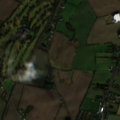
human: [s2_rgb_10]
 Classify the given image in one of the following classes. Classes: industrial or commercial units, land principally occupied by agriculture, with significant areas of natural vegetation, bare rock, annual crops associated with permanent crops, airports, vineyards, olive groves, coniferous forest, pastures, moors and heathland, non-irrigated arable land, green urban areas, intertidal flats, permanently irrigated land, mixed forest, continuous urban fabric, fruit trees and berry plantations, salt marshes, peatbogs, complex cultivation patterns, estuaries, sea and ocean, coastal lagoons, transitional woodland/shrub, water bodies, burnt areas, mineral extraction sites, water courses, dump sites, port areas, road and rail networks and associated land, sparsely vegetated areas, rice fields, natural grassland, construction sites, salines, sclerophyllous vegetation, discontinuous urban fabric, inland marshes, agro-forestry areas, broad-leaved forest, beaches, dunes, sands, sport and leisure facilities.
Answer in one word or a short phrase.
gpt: discontinuous urban fabric, pastures, complex cultivation patterns